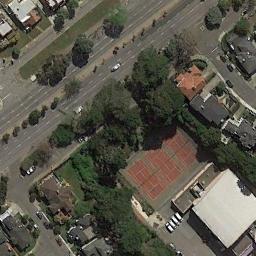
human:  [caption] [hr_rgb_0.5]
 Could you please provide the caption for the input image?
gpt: There are many buildings of different shapes beside the tennis courts .

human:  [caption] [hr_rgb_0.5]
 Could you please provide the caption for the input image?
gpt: There are two tennis courts of the same size side by side in the upper right corner .

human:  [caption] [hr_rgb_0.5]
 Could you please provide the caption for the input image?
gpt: The tennis court is next to some trees and roads .

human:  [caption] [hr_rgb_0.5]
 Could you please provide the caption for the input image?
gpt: Tennis court surrounded by trees near residential area .

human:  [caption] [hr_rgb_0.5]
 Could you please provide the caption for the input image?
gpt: There are some green trees and buildings around the tennis court .